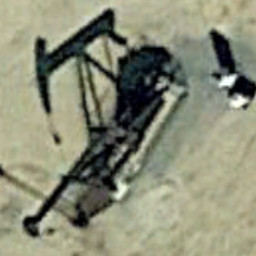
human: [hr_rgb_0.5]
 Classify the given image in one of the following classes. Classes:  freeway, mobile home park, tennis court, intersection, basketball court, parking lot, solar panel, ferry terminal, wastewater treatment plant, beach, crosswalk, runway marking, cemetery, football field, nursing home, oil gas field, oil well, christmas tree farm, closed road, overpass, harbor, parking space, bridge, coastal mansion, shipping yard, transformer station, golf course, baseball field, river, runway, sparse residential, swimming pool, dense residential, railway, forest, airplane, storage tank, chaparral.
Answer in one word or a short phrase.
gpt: oil well